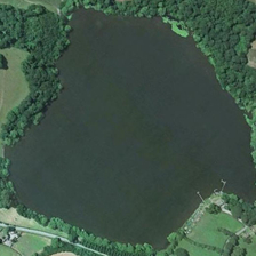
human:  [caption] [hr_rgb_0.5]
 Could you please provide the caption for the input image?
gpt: The swimming pool is surrounded by an oasis.

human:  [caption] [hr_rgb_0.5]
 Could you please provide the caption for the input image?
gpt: around the pool is oasis.

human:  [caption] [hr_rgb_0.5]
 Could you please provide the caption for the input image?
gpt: the pool of color is dark, light green color is around .

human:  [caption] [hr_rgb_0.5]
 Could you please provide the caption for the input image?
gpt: Around the pool is oasis.

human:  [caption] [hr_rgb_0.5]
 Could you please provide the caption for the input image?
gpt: the pool of color is dark, light green color is around .